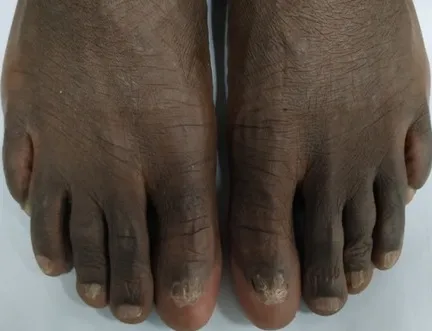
toes showed nail plate thicken, subungual hyperkeratosis, onycholysis especially the big toes.
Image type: medical_photograph (other_medical_photograph)